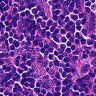
Metastatic tissue present: no